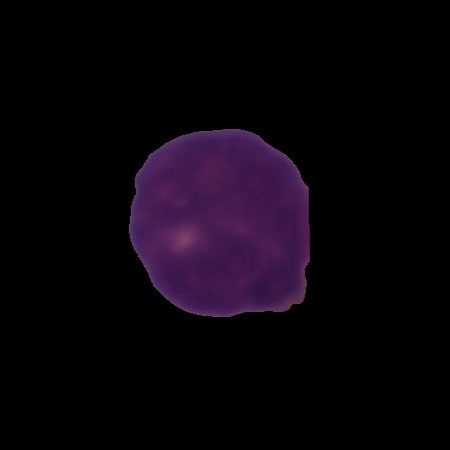
Label: healthy